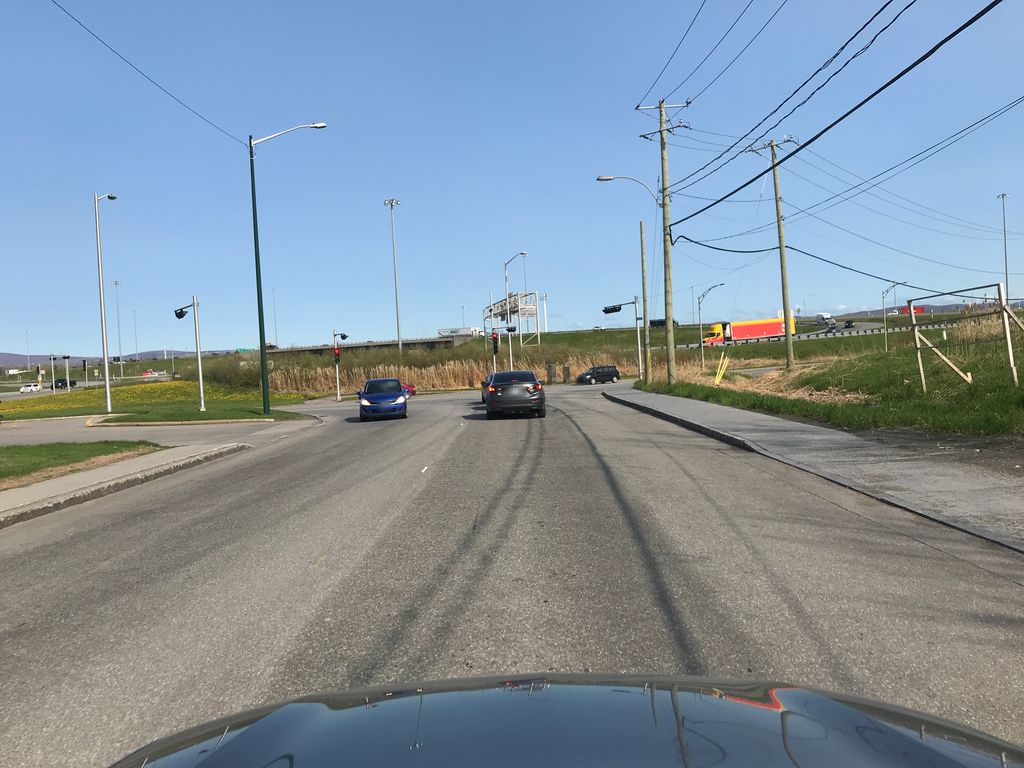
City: quebec_city